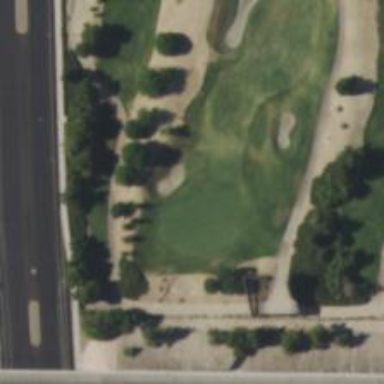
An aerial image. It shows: Golf hole.